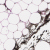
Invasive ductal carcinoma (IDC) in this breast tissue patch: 0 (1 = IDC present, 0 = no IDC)